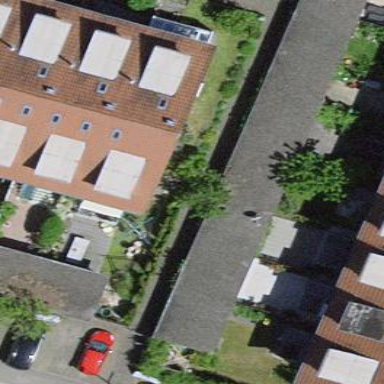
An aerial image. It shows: View of roof of building.